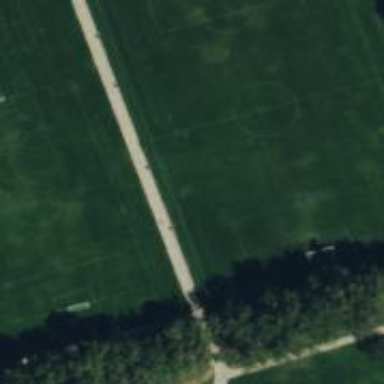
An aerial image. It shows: Soccer pitch for leisure land activities.